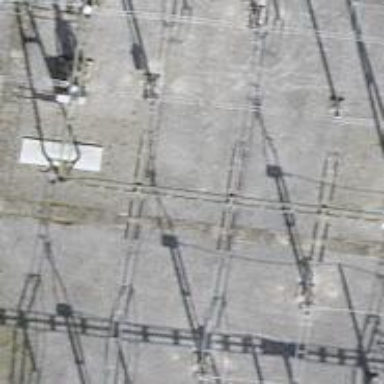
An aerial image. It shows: Insulator used in power systems.